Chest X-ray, PA view. Patient: 83 years old, sex M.
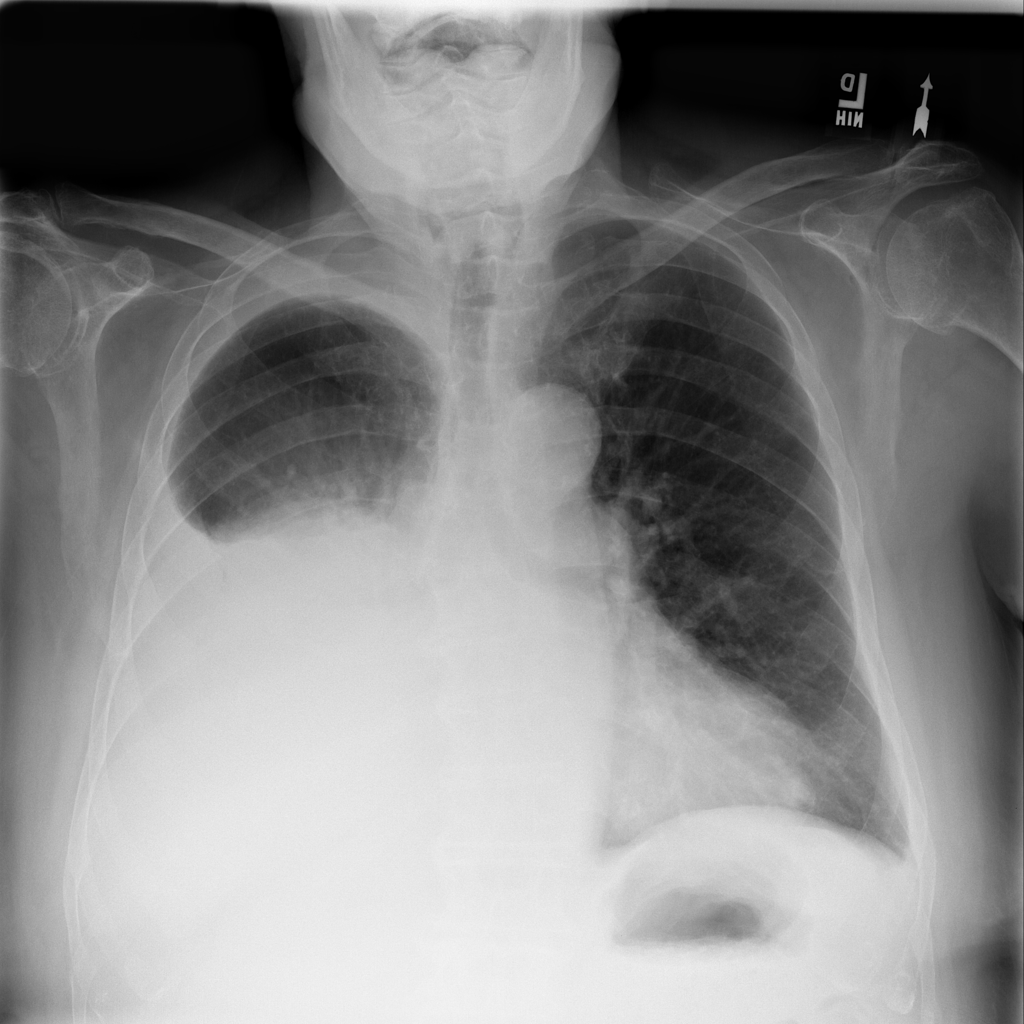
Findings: No Finding